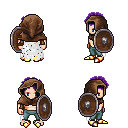
a pixel art fantasy rpg character, male body template, human, light skin, white tattered cape, teal pants, purple curly afro hairstyle, cloth hood, leather bracers, gold boots, shield, four views (front, back, left, right), 2x2 character sprite sheet, small pixel art, hard edges, no anti-aliasing